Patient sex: F
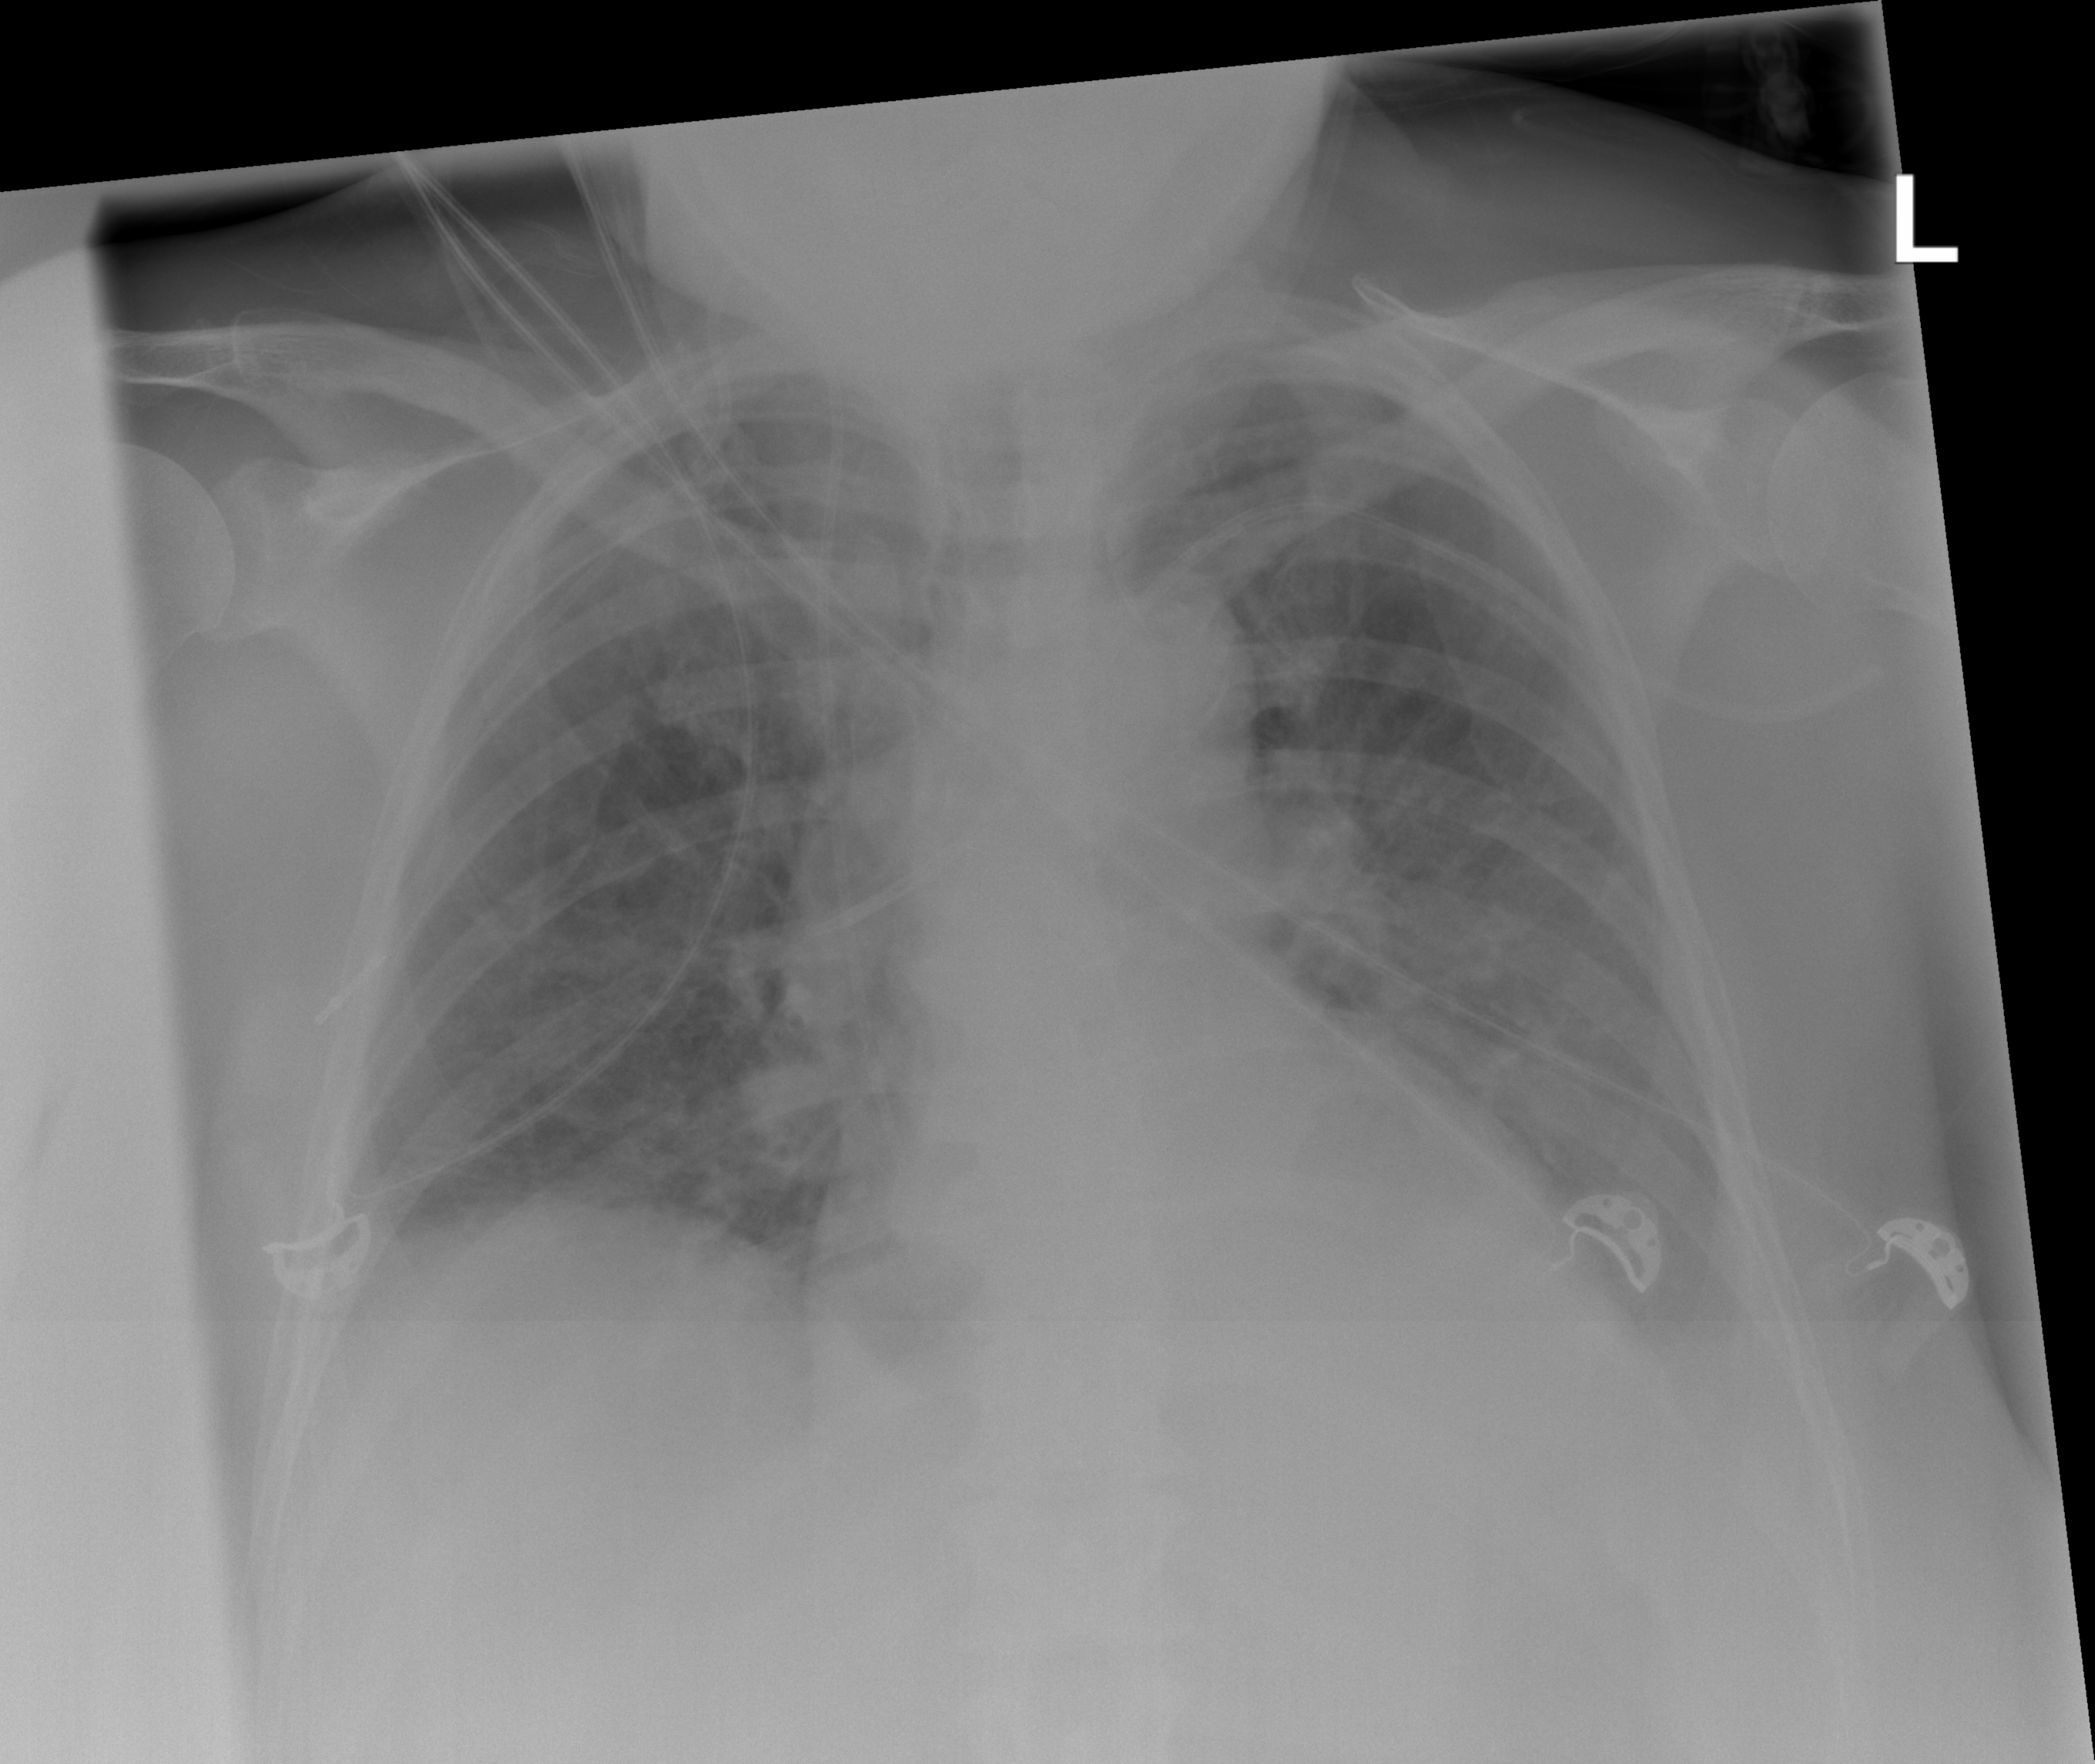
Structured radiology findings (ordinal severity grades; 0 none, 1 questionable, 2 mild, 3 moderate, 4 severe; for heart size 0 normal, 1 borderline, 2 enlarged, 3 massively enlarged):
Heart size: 2
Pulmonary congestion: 2
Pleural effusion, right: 2
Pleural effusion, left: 2
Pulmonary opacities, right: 1
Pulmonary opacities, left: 1
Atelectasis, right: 2
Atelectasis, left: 2